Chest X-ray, PA view. Patient: 44 years old, sex M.
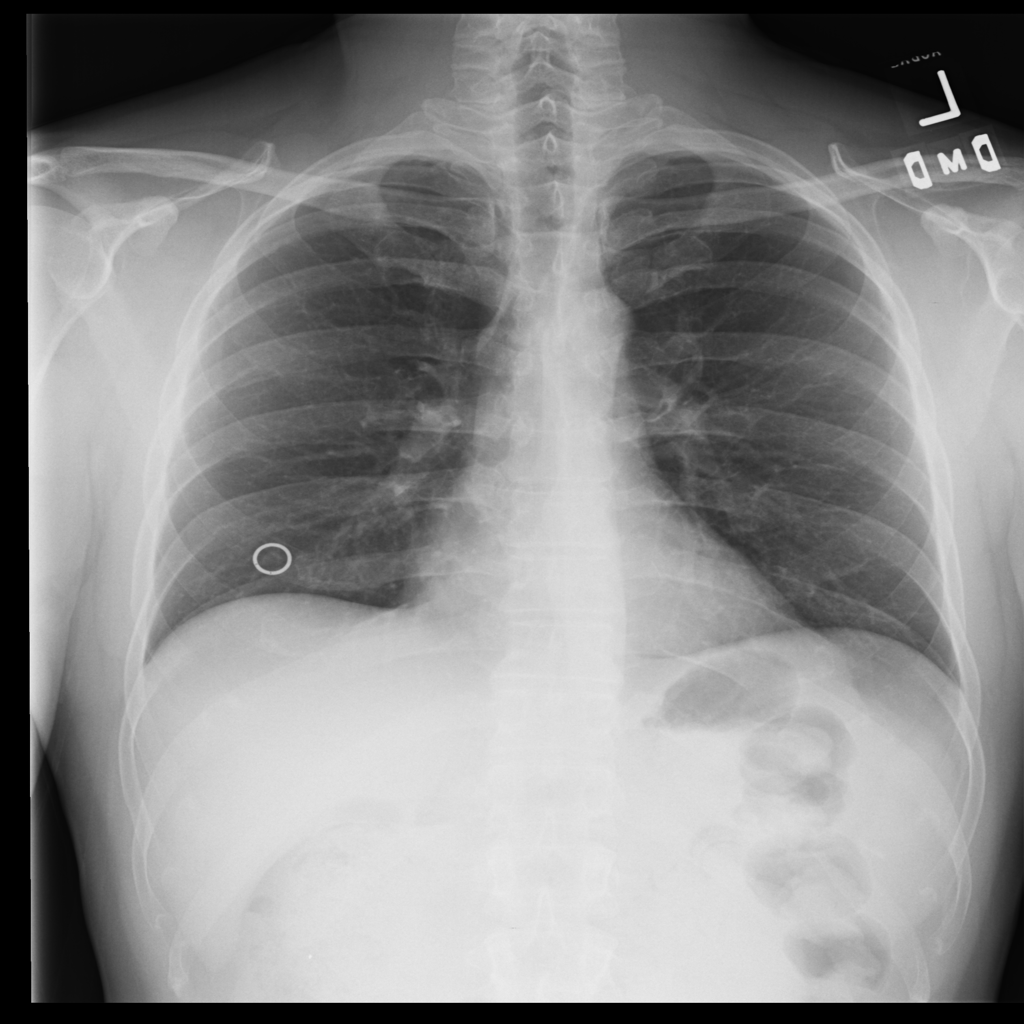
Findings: No Finding